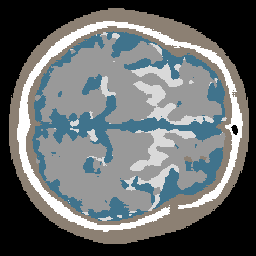
Label: no_lesion